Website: bh-photo
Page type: customer-info-address
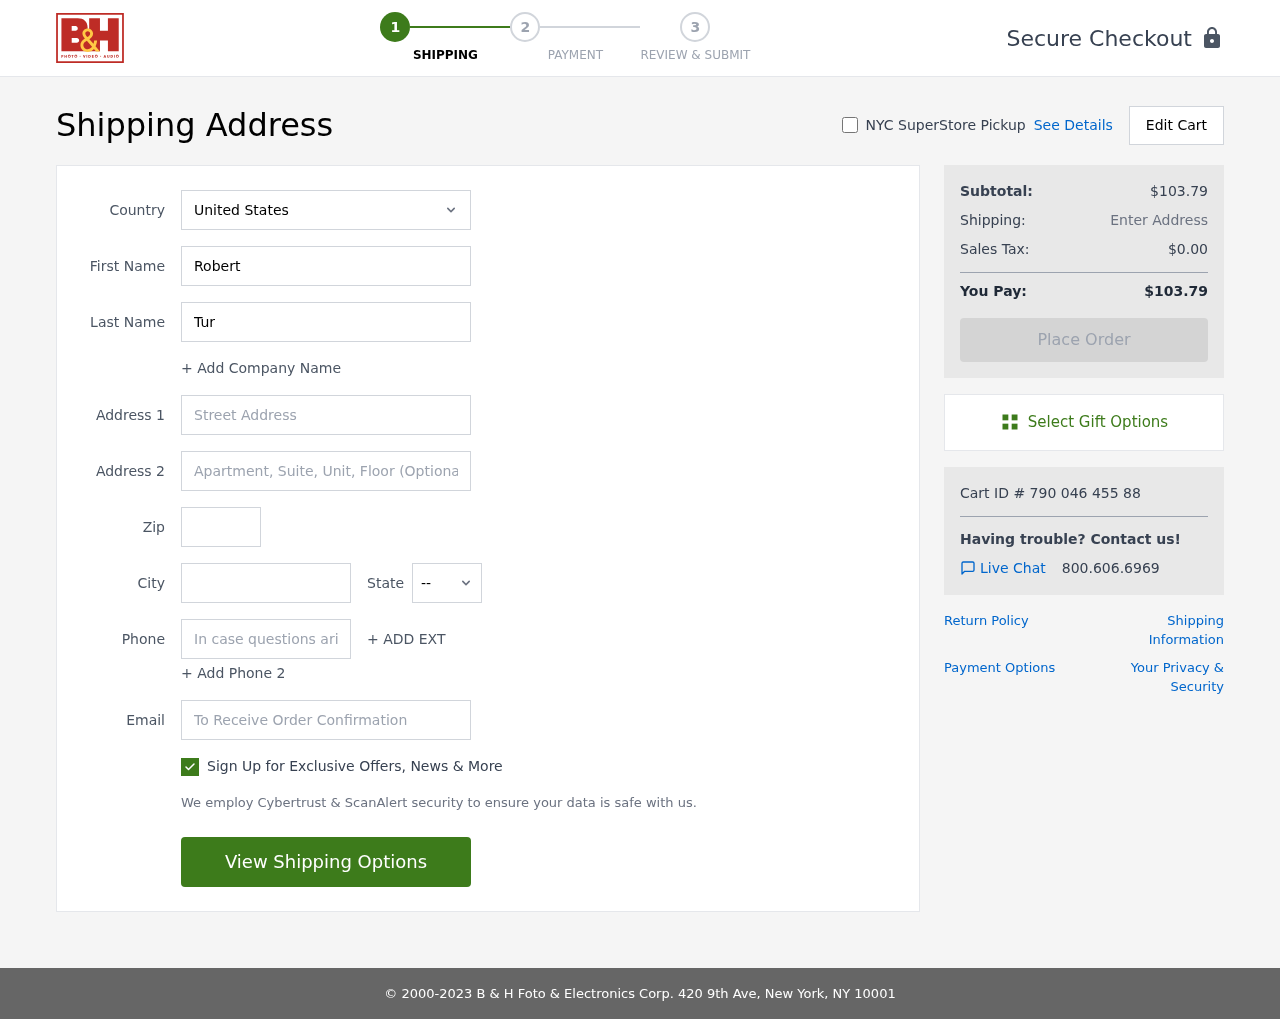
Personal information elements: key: PII_CITY
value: Holmesbury
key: PII_COUNTRY
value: United States
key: PII_EMAIL
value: robertturner@yahoo.com
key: PII_FIRSTNAME
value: Robert
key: PII_LASTNAME
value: Turner
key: PII_PHONE
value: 9997669092
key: PII_POSTCODE
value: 55868
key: PII_STATE_ABBR
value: VI
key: PII_STREET
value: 39342 Hudson Plains Apt. 994
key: PII_STREET2
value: Apt. 368
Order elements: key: ORDER_SUBTOTAL
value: $103.79
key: ORDER_TAX
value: $0.00
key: ORDER_TOTAL
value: $103.79
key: ORDER_ID
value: Cart ID # 790 046 455 88